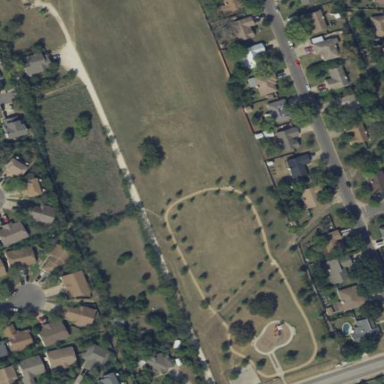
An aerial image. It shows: Park.